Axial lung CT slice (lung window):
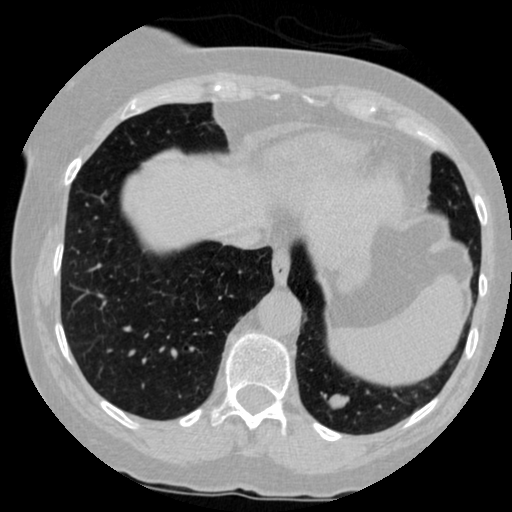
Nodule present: yes
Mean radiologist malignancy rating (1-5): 3.75